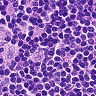
Metastatic tissue present: no